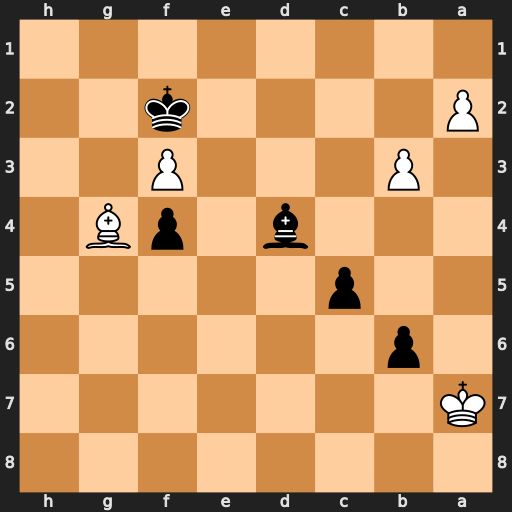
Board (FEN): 8/K7/1p6/2p5/3b1pB1/1P3P2/P4k2/8
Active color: b
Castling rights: -
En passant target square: -
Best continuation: b5 Kb6 c4+ Kxb5 c3 Kc4 c2